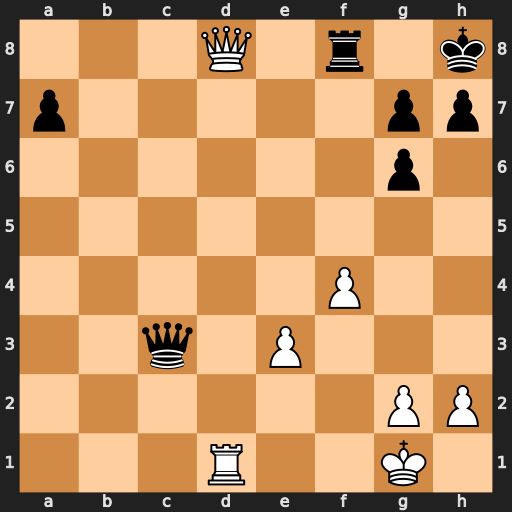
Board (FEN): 3Q1r1k/p5pp/6p1/8/5P2/2q1P3/6PP/3R2K1
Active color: w
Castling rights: -
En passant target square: -
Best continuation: Qxf8#